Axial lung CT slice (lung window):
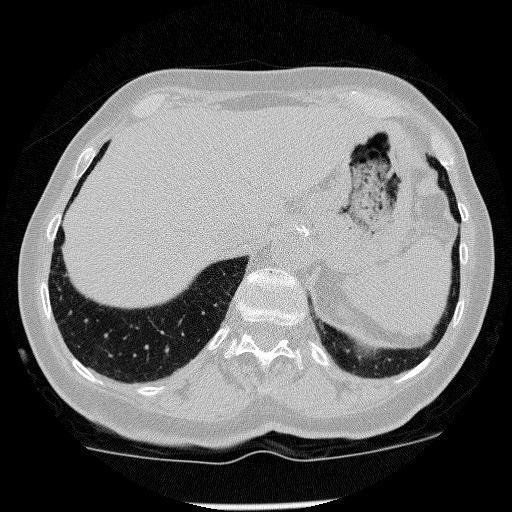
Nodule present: no